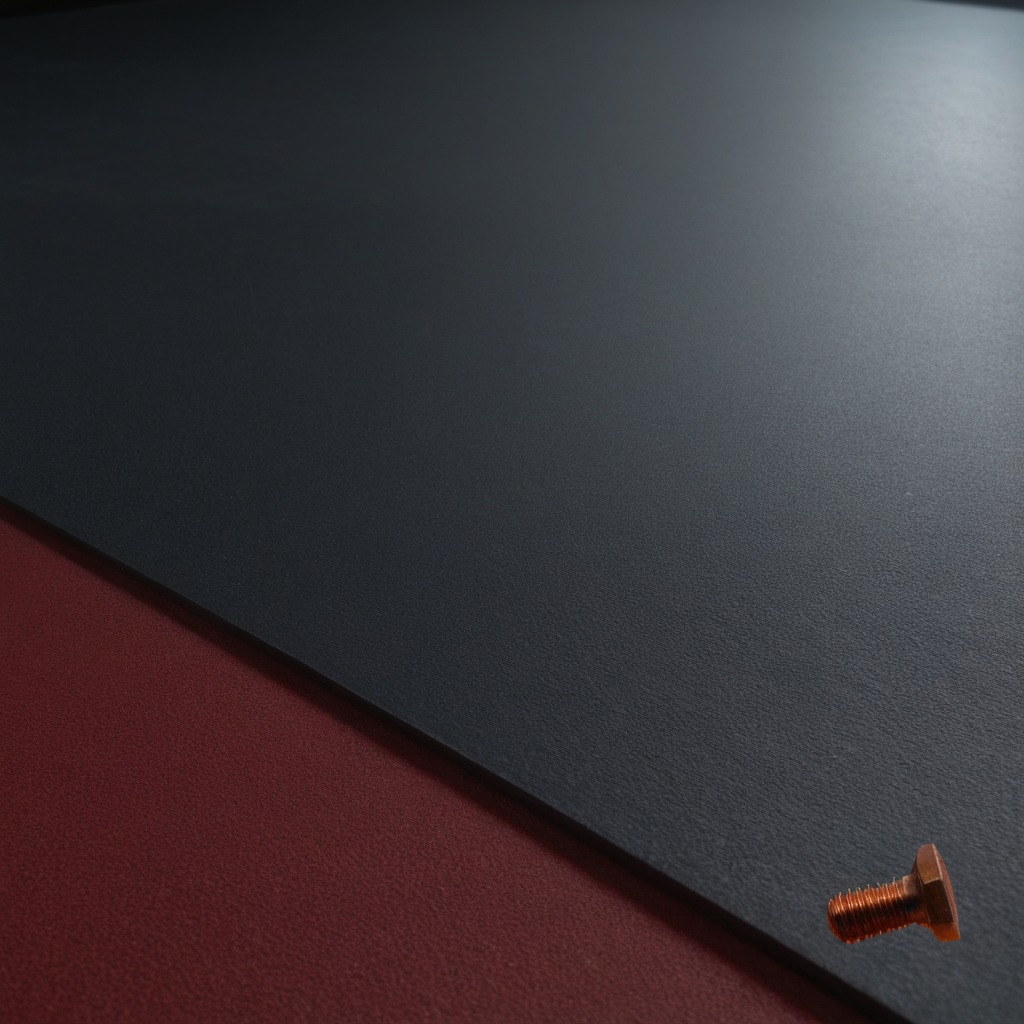
A metal screw lies on the clean granite tabletop covered with a red rubber mat inside a workshop at night dim ambient light soft shadows worn but beneath the mat